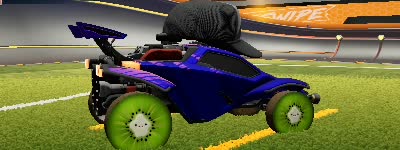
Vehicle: octane